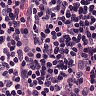
Metastatic tissue present: no